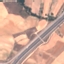
Land use / land cover class: Highway